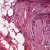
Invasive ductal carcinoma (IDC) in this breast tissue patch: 1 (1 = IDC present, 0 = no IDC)